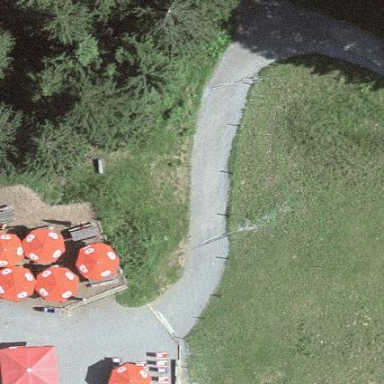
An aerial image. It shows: Picnic site for tourists.